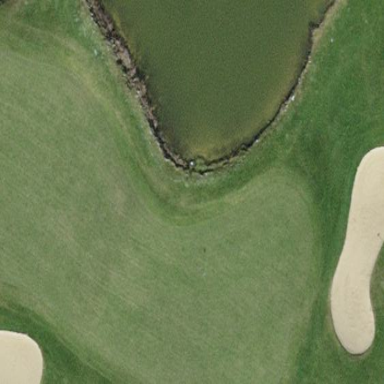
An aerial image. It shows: Golf green.